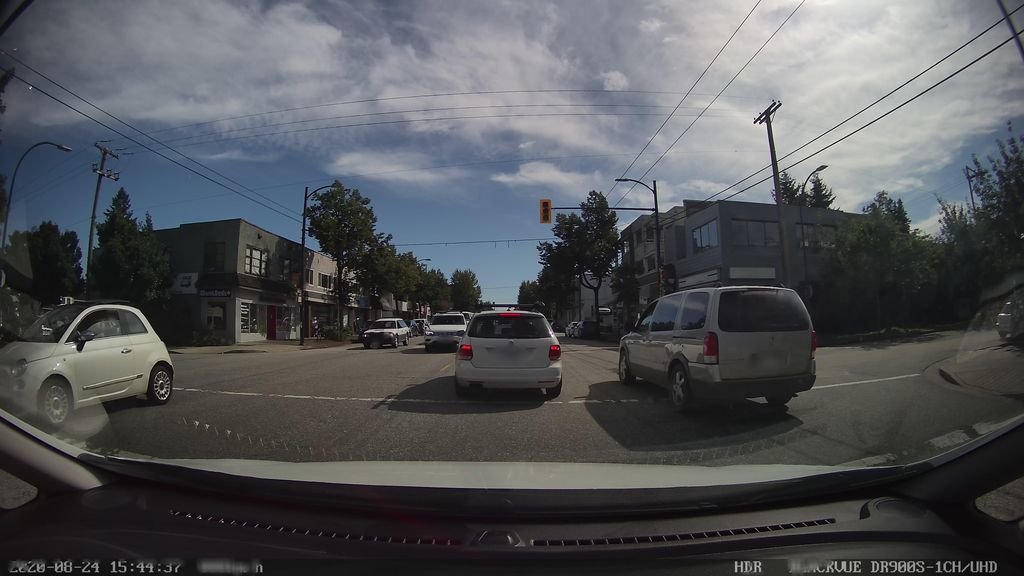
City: vancouver